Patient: sex M, age 68
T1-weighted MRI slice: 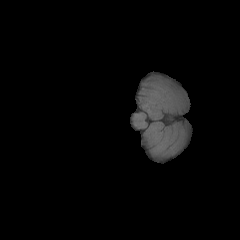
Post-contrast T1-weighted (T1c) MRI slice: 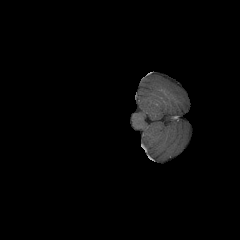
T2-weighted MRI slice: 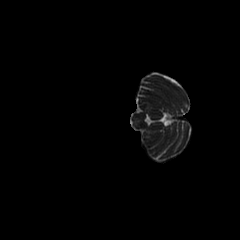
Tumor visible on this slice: no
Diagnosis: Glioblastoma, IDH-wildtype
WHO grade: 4